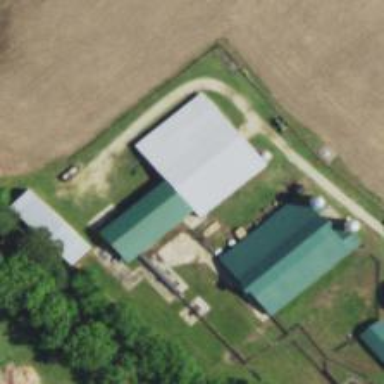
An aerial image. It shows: Farm auxiliary building.